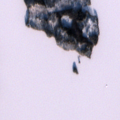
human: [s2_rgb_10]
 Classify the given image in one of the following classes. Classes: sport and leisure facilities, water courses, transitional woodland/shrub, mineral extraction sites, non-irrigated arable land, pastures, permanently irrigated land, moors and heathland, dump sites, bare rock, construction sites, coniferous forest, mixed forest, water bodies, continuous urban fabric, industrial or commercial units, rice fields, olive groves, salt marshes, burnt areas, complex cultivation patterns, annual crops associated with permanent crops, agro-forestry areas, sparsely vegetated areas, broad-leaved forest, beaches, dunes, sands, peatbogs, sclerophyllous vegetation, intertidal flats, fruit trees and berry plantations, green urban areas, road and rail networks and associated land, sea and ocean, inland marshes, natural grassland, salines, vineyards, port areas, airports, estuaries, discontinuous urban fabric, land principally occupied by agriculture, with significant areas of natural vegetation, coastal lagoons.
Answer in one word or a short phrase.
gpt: transitional woodland/shrub, water bodies